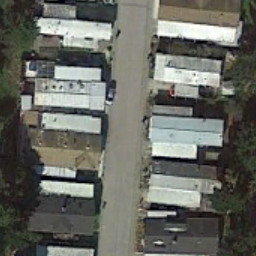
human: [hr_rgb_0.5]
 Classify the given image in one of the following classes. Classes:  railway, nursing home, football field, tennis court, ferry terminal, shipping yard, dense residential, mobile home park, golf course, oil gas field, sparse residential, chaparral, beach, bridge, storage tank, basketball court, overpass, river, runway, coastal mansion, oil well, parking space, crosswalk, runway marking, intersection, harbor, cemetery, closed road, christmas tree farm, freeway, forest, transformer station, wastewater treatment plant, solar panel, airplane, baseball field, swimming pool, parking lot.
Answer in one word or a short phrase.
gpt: mobile home park